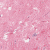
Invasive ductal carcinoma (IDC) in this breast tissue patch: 0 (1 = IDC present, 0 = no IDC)